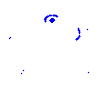
Particle: electron